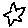
Label: star